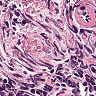
Metastatic tissue present: no